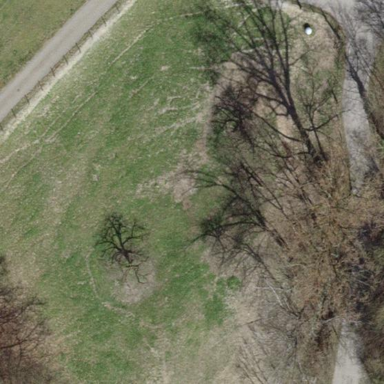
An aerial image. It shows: Area covered with grass.